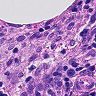
Metastatic tissue present: no